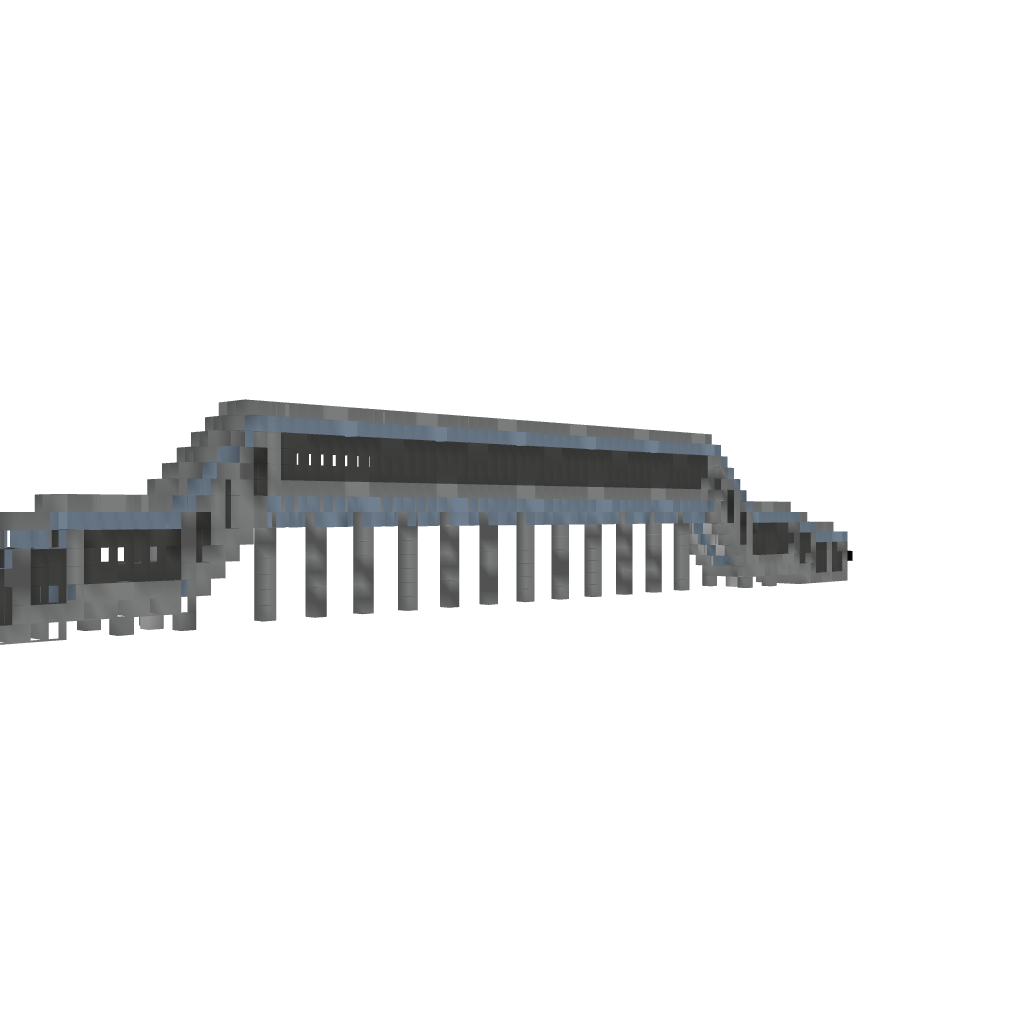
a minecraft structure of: Advanced Minecart Bridge #1 Fixed